Aerial crown-view tile of a tropical tree (Barro Colorado Island, Panama), acquired 20250915:
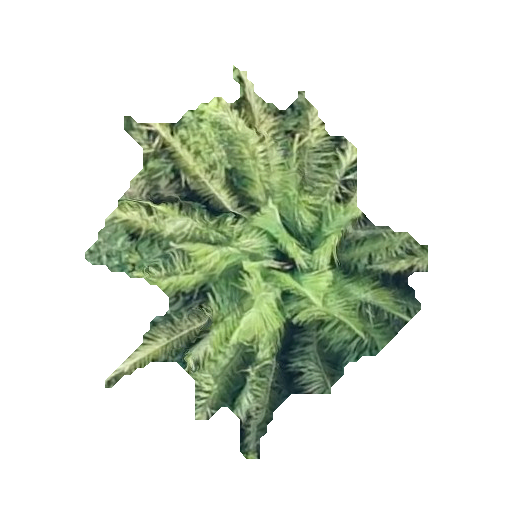
Species: Oenocarpus mapora
GBIF accepted scientific name: Oenocarpus mapora
Crown area: 102.024 m²